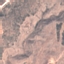
Land use / land cover class: HerbaceousVegetation